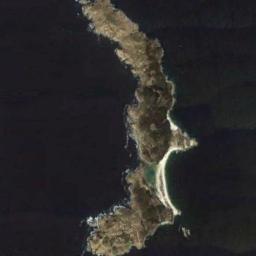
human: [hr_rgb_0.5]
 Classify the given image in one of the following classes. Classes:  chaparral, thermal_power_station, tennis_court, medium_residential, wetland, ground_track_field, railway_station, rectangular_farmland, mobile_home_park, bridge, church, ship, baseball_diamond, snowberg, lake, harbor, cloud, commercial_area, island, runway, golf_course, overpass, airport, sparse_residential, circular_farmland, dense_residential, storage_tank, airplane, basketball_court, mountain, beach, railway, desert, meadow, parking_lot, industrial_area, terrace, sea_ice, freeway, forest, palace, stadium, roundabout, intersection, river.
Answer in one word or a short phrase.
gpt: island